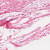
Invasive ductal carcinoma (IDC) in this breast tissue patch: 0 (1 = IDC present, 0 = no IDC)